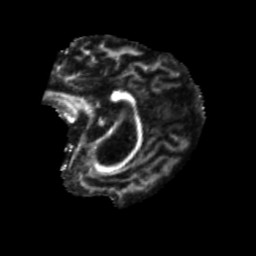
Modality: FA
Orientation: sagittal
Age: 66
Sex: female
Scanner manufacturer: siemens
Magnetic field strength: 3 T
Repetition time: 5.25 s
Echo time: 0.08 s